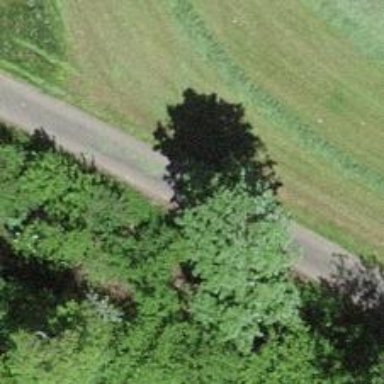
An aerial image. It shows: Well-maintained track road with grade 1 tracktype.